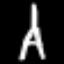
Label: The Eiffel Tower